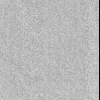
Atmospheric dust classification: dusty